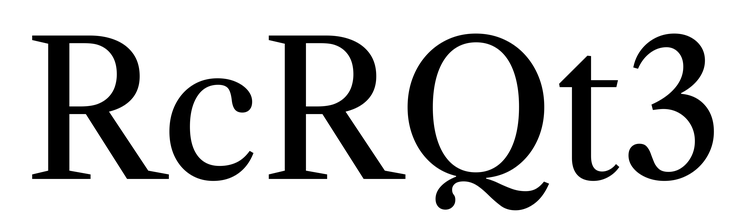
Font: LibreCaslonText_Regular